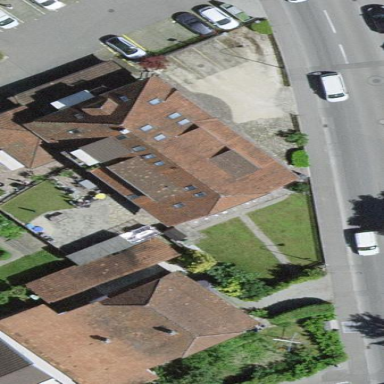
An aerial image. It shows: Residential building with half-hipped roof shape.